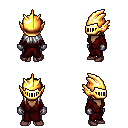
a pixel art fantasy rpg character, female body template, human, dark skin, red robe, metal pants, white unkempt hairstyle, gold helm, metal gloves, maroon shoes, four views (front, back, left, right), 2x2 character sprite sheet, small pixel art, hard edges, no anti-aliasing